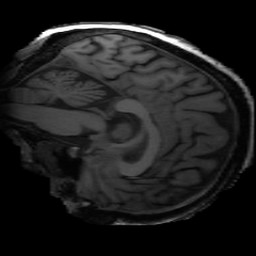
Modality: T1w
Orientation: sagittal
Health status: ill
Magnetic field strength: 3 T